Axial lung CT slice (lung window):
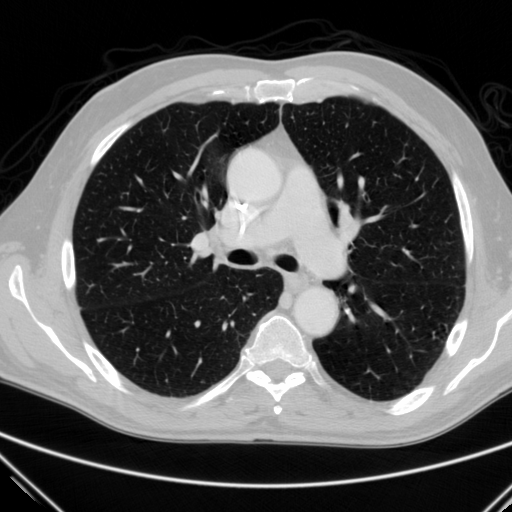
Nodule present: no